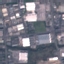
Label: Industrial